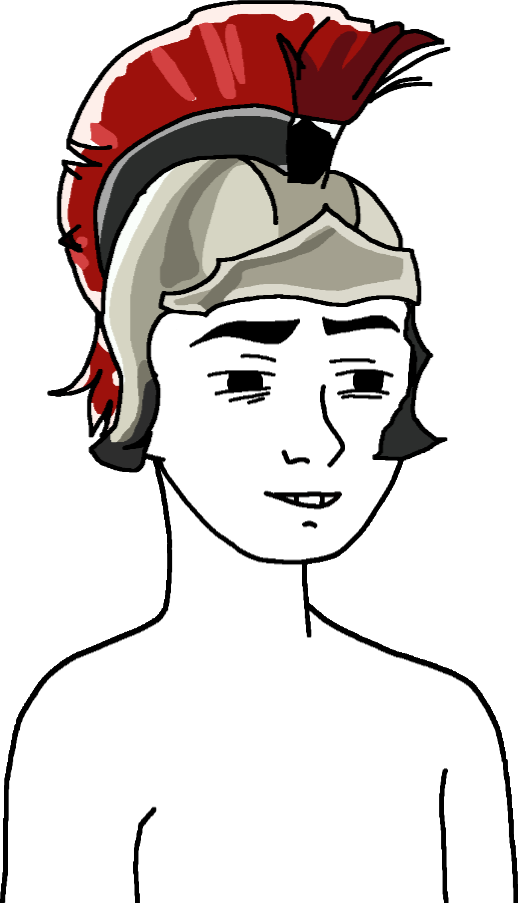
Label: 5_Twinkjak